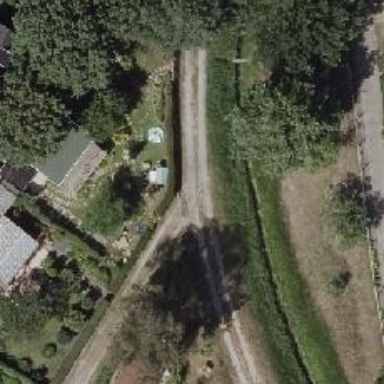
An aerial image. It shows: Sandy track road with grade3 tracktype.